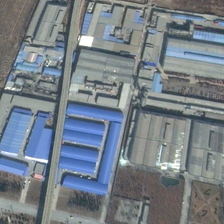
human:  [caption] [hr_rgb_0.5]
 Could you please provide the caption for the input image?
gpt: many gray and blue buildings are in an industrial area .

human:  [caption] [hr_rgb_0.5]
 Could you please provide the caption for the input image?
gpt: many gray and blue buildings are in an industrial area .

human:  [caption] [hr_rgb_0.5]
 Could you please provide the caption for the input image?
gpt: many gray and blue buildings are in an industrial area .

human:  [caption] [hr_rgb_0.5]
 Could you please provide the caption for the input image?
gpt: many gray and blue buildings are in an industrial area .

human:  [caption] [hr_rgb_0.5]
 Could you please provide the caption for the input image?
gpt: many gray and blue buildings are in an industrial area .